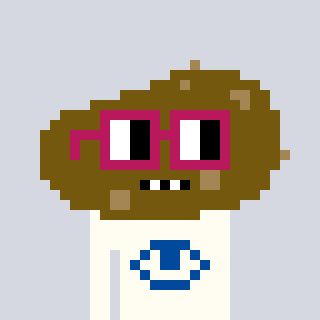
a pixel art character with square dark red glasses, a potato-shaped head and a grayscale-colored body on a cool background